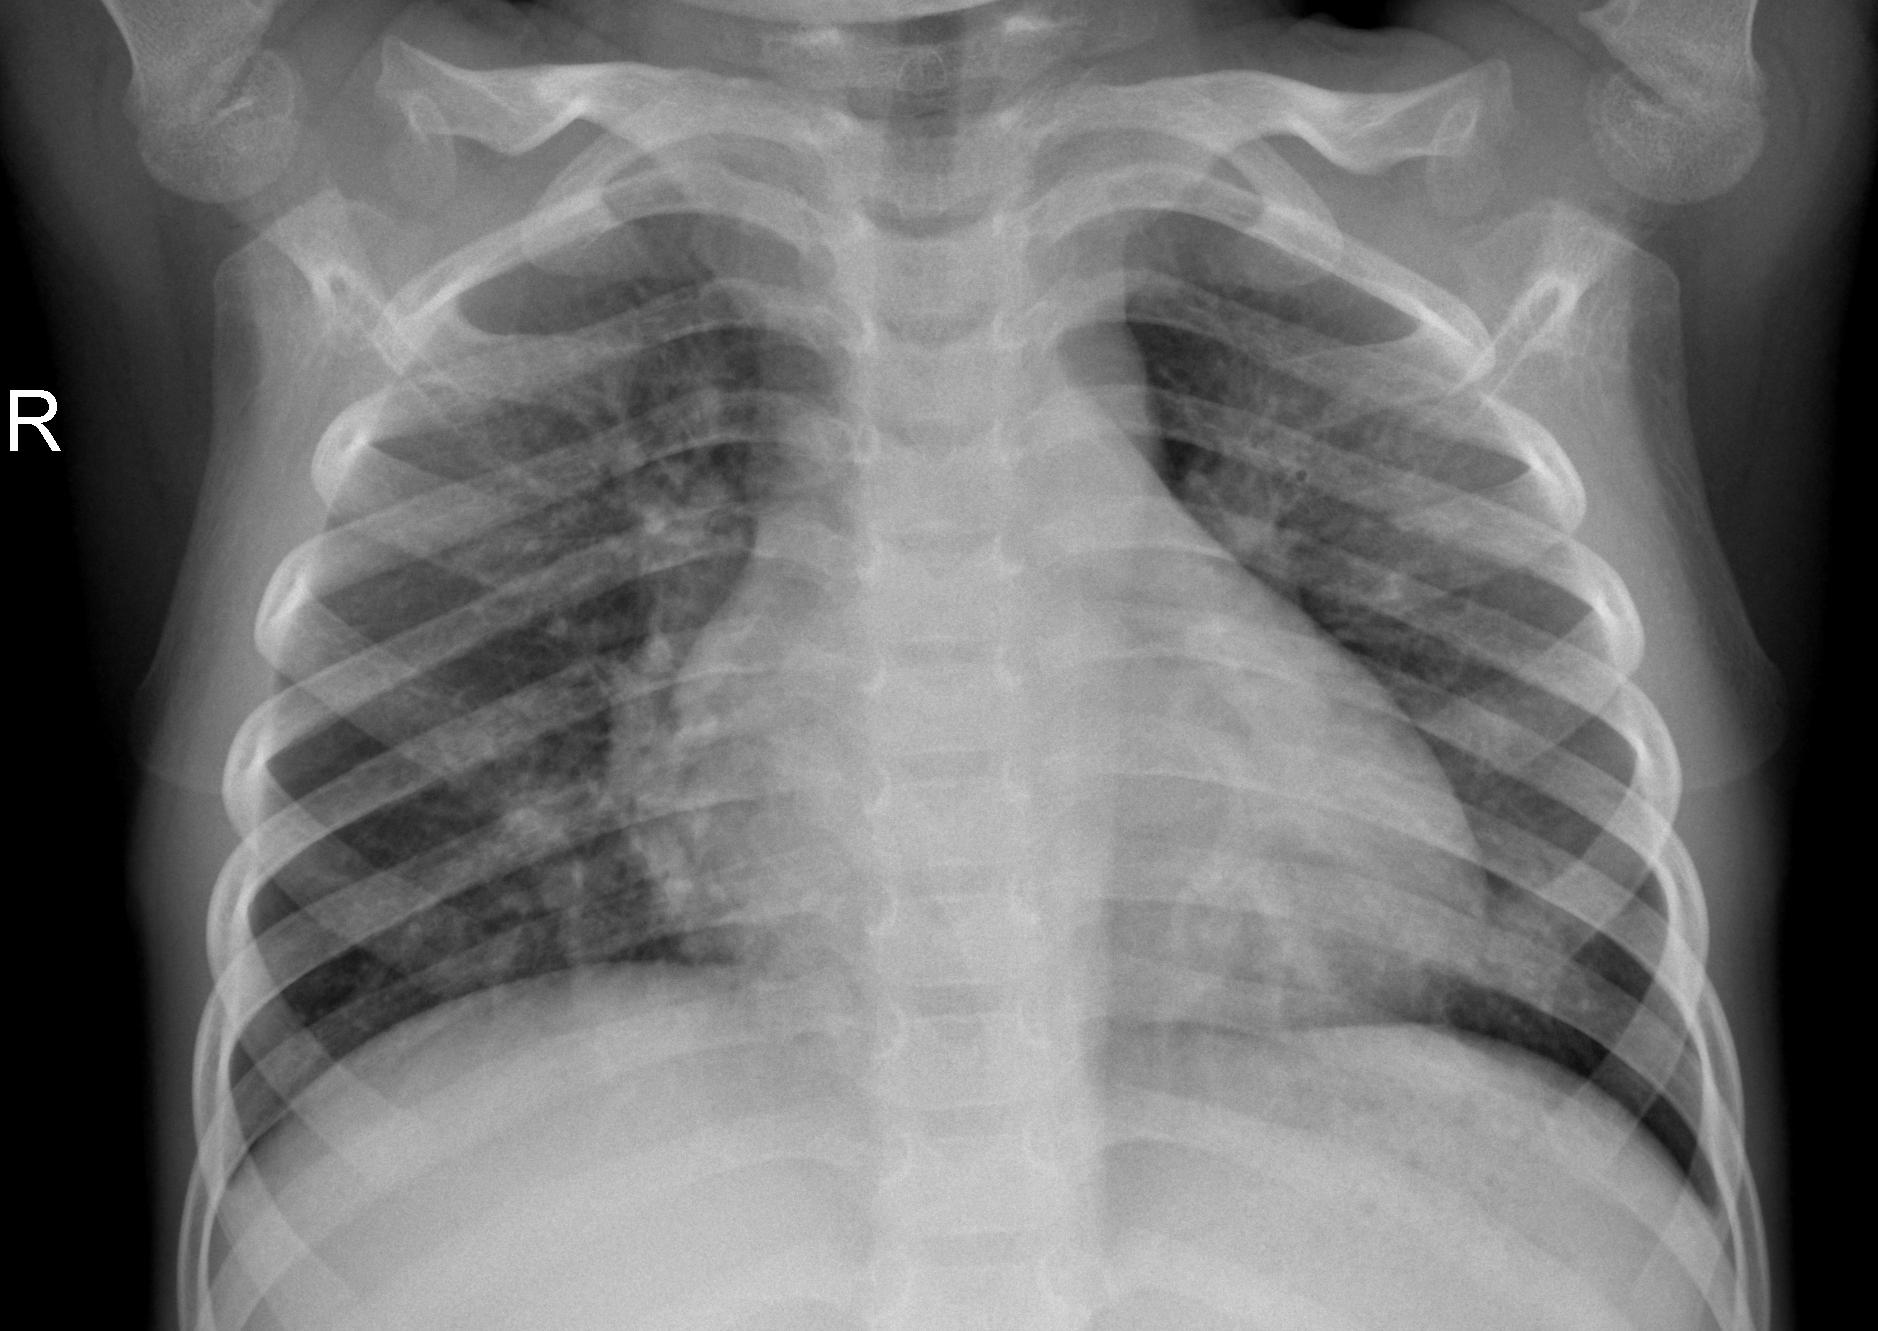
Diagnosis: PNEUMONIA